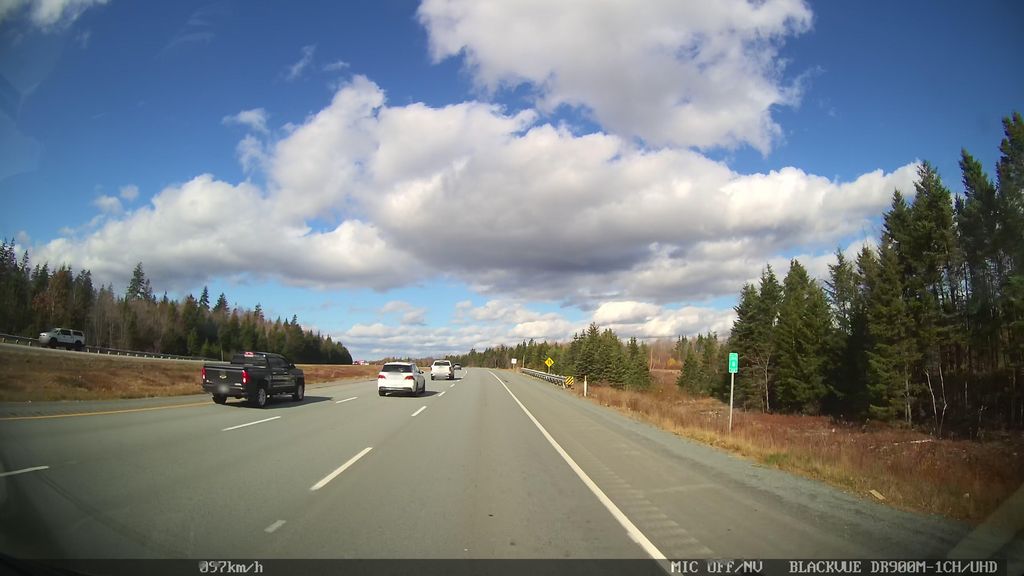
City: halifax